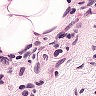
Metastatic tissue present: yes